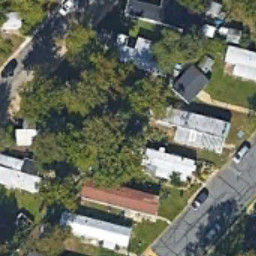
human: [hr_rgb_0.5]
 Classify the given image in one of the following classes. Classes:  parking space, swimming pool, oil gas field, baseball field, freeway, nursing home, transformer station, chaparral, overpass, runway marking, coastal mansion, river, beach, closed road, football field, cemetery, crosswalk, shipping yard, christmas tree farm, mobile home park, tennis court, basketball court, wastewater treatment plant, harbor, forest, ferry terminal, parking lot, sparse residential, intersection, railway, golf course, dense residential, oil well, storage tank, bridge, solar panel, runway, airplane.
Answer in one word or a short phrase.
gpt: mobile home park